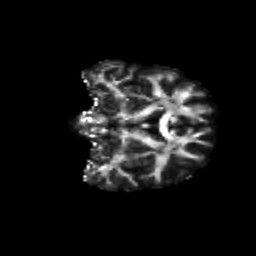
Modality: FA
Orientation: coronal
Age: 54
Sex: female
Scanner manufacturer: siemens
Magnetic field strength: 3 T
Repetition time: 4.71 s
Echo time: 0.0906 s